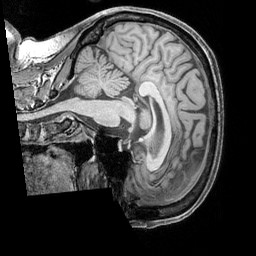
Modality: T1w
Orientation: sagittal
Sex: female
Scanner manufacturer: siemens
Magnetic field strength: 3 T
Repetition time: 2.3 s
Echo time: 0.00226 s